Question: I want to monitor my router to see what is currently being 'downloaded' and what application/Software that 'initiate it', who is the 'user' doing this and 'download speed'that user occupy
i got all credential needed for both my wireless connection and the router
any head start for sth like that in C#?

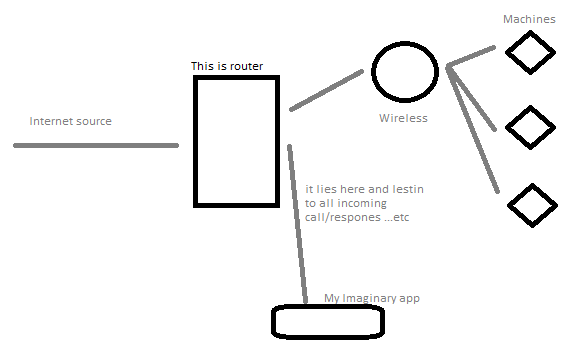
Answer: First of all: Do you even know that your router can do this? Most routers I've seen do not have this level of traffic understanding and management.
If your router does, then there is one of two ways that such data is generally made available:
1) Through a HTTP interface (password protected)
or
2) Through an SNMP interface
To retrieve the appropriate HTTP URL, you simply get it as you would any other web page. Try something like: <URL>
To retrieve the SNMP settings, there are many options; try this question: <URL>
However, most likely, your router will not actually have this information available.
So, edit: If your router doesn't support side-chaining, and doesn't support SNMP or similar statistics, then you can't do this in the general sense.
You could spin up a Linux box as the gateway for the machines, and use NAT session statistics to monitor this. The way to do this is to have two network interfaces (logical or physical), one of which gets an IP from your modem, and the other which is the default gateway for the wireless network. Turn on IP forwarding and masquerading (NAT) as well as a DHCP server for the wireless network side. Now, you can use iptables to look at active NAT sessions and how much data has been transferred. You can also use packet filters for more specific information.
Also, if you know which machine is doing the downloading, and are running Windows, you can use WMI ("perfmon.exe" to plot this) to see how much data is being transfered on the actual machine.